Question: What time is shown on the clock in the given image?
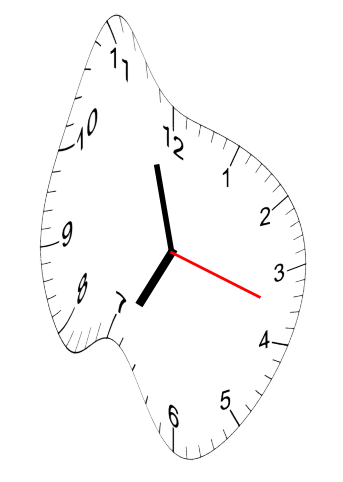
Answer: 06:57:18